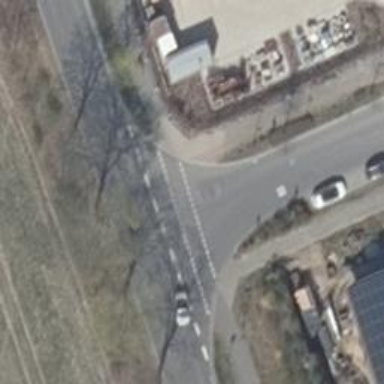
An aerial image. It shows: Road with "give way" sign.